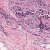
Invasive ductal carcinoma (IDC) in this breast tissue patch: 1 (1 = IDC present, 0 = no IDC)